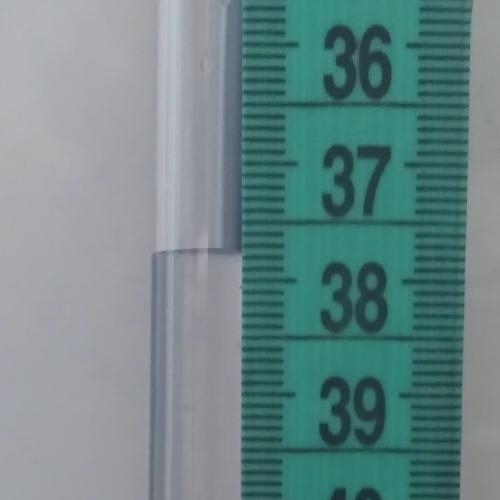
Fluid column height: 37.8 cm